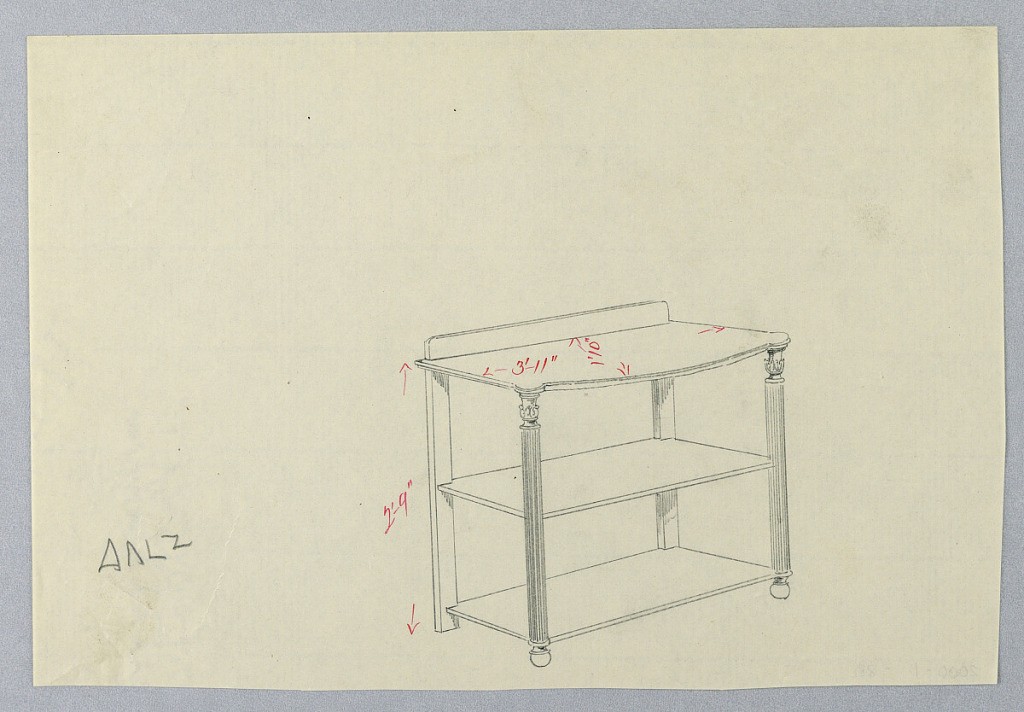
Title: Design for Adjustable Side Serving Table
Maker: A.N. Davenport Co.
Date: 1900–05
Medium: Graphite on thin cream paper
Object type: Drawing
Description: Two models of same design: at right, basic model with molded rectangular top, raised on 2 straight tapering supports on splayed bracket feet joined by single horizontal stretcher, scroll-like elements on tops of supports and above feet; at left, same model with 2 additional shelves, straight supports, and no scroll-like decoration